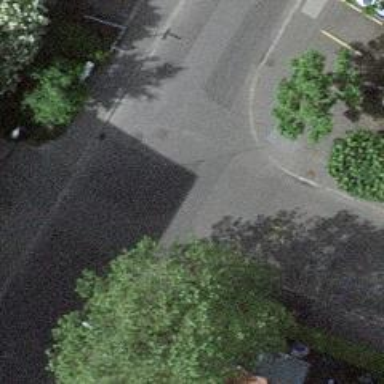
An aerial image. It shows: Unmarked road crossing.